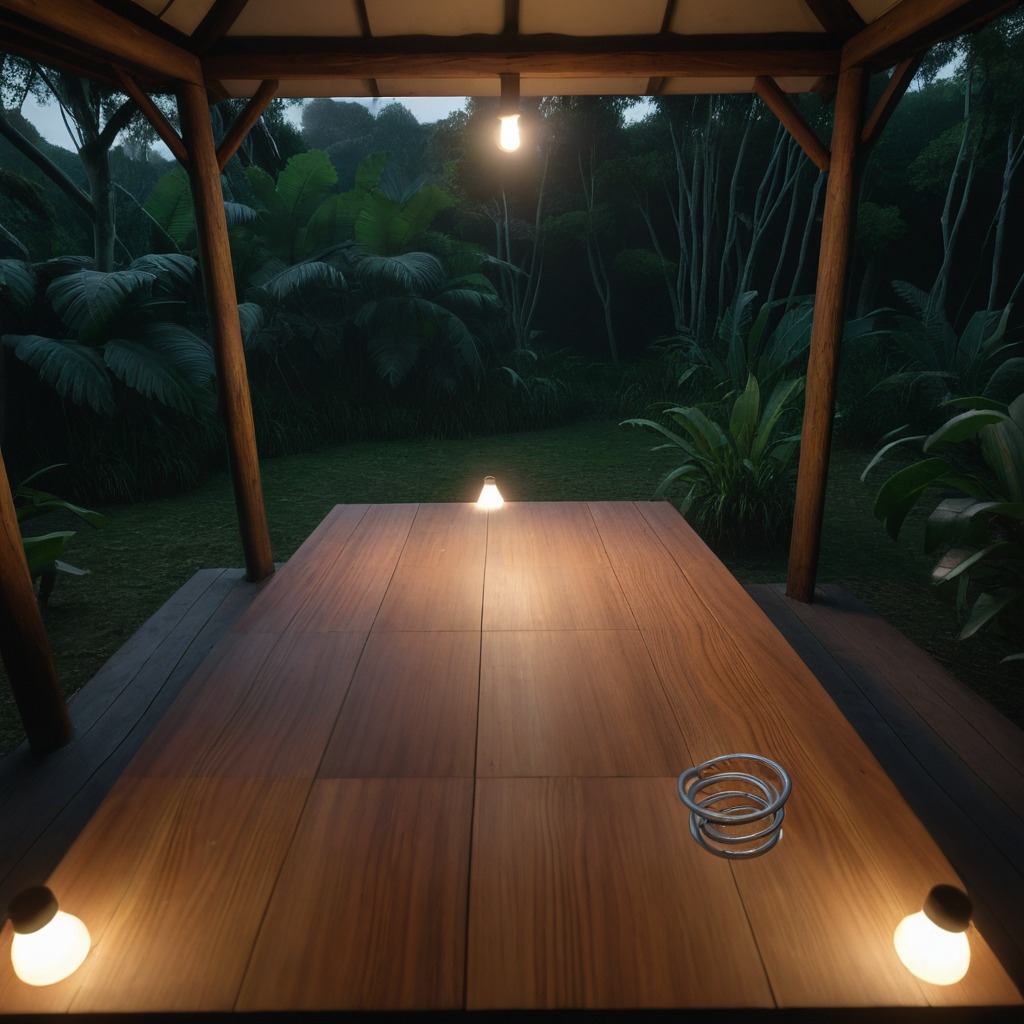
A coiled metal spring is lying on the wooden table inside a jungle field workshop tent at night.